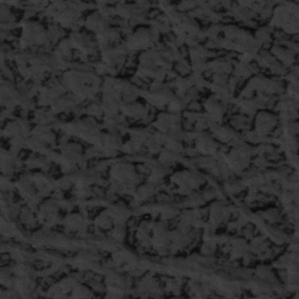
Label: frost